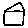
Label: house